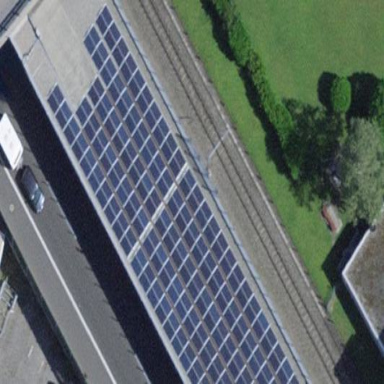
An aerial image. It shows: Solar power generator with photovoltaic panels.